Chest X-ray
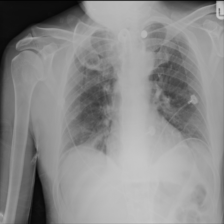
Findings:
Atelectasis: negative
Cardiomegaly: negative
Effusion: negative
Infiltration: negative
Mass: negative
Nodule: negative
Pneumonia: negative
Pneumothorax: negative
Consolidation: negative
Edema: negative
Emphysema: negative
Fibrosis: negative
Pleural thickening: negative
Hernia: negative